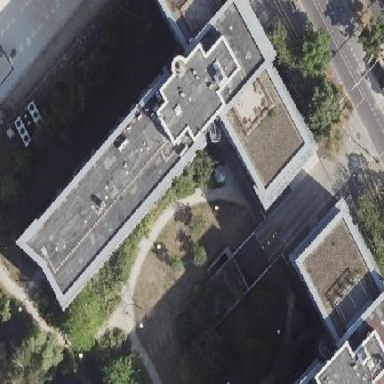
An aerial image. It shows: Office building.